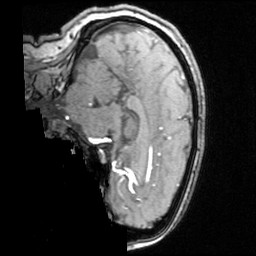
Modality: angio
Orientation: sagittal
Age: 27
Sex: female
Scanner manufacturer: siemens
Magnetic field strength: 3 T
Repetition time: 0.025 s
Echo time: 0.00334 s